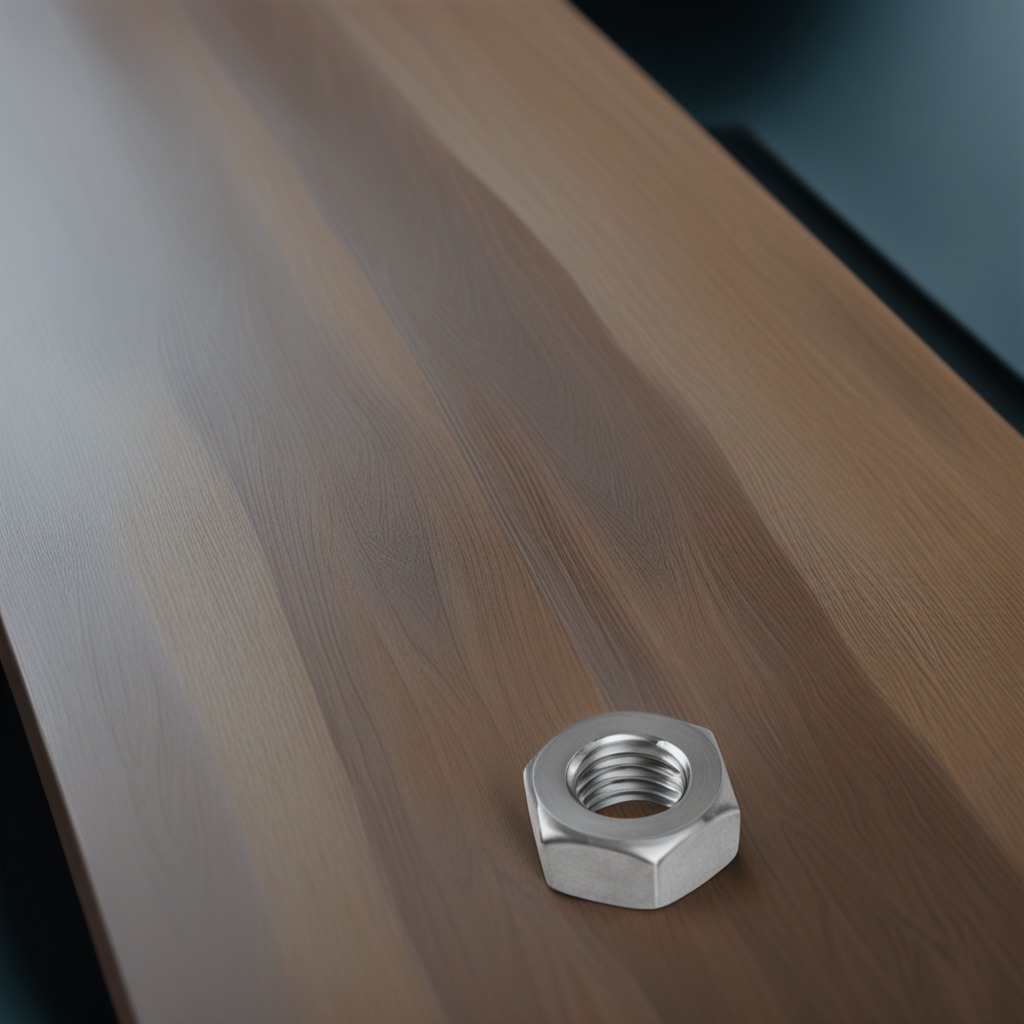
A metal nut is lying on the table.